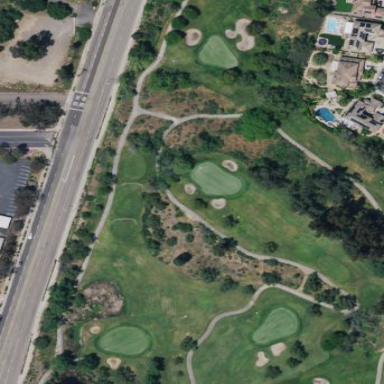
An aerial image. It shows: Scenic golf fairway.